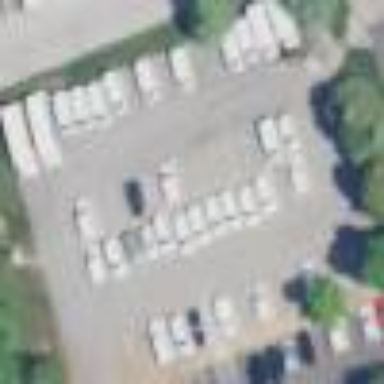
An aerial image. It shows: Parking area.